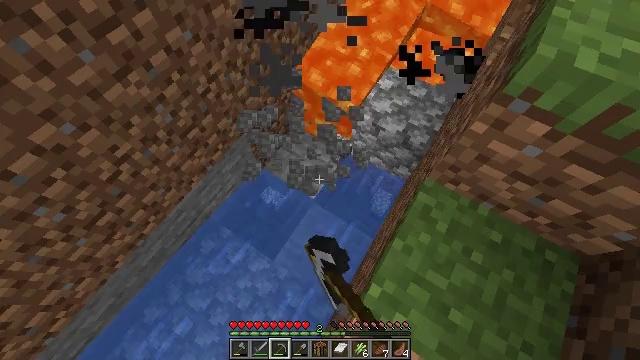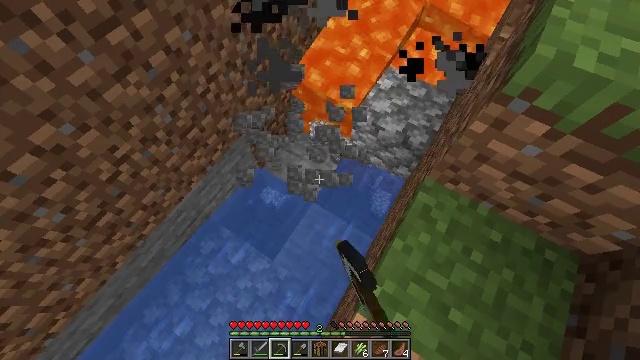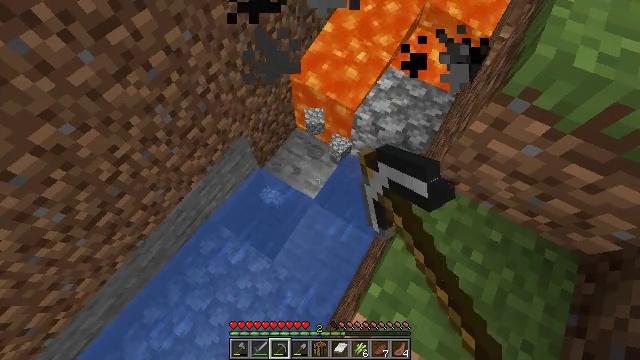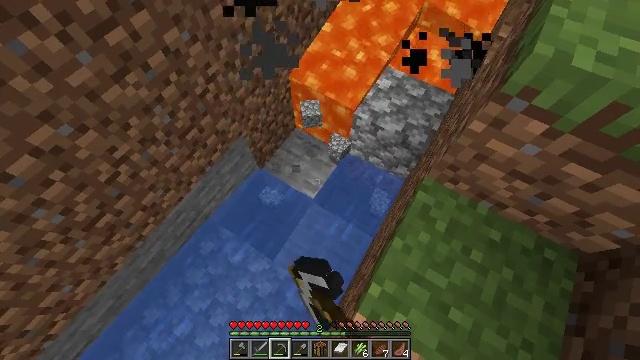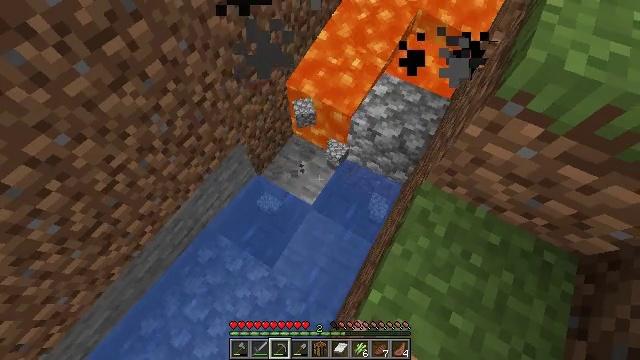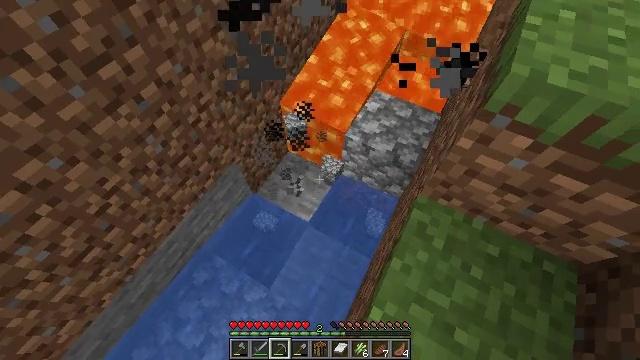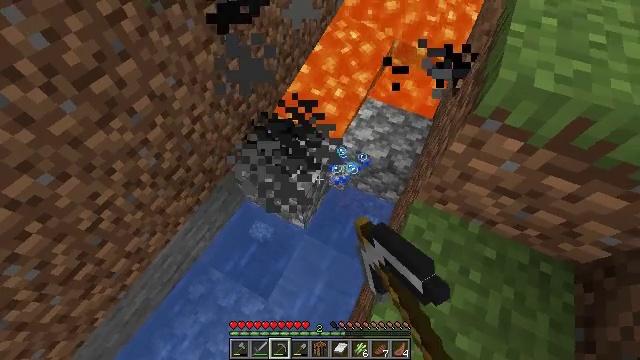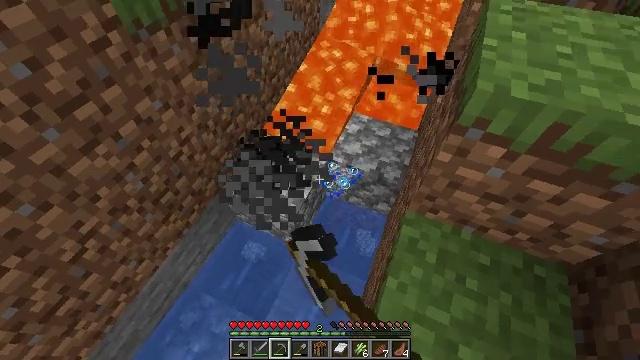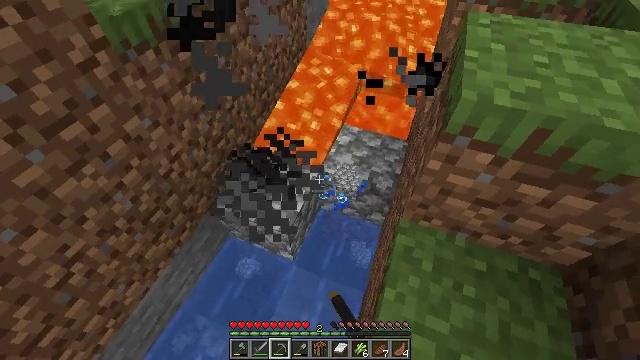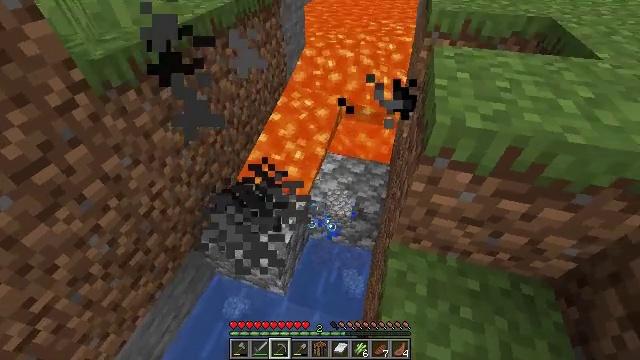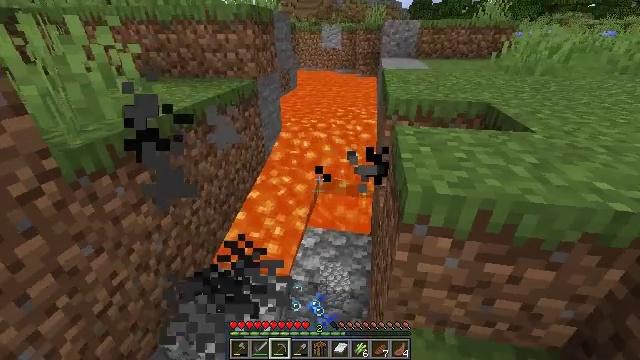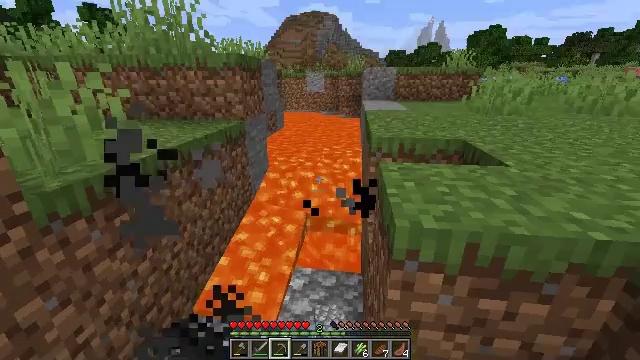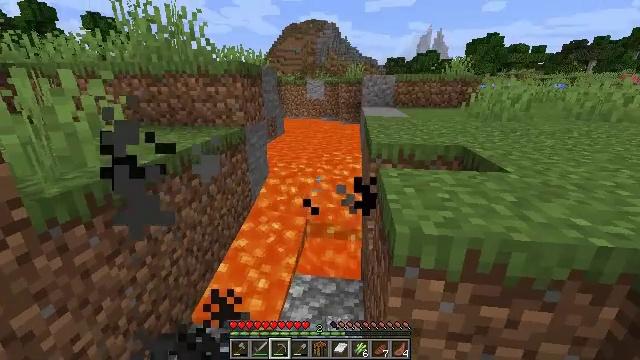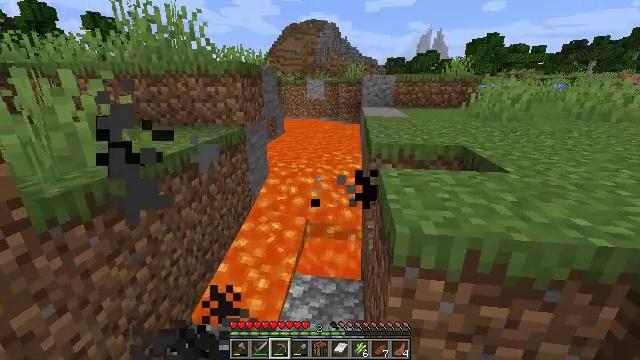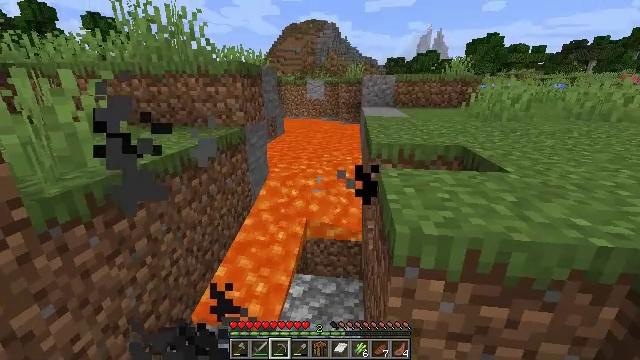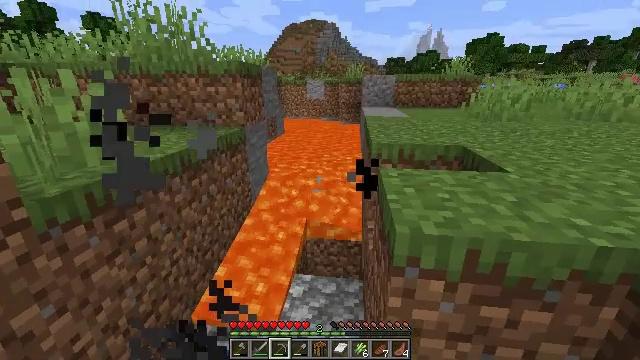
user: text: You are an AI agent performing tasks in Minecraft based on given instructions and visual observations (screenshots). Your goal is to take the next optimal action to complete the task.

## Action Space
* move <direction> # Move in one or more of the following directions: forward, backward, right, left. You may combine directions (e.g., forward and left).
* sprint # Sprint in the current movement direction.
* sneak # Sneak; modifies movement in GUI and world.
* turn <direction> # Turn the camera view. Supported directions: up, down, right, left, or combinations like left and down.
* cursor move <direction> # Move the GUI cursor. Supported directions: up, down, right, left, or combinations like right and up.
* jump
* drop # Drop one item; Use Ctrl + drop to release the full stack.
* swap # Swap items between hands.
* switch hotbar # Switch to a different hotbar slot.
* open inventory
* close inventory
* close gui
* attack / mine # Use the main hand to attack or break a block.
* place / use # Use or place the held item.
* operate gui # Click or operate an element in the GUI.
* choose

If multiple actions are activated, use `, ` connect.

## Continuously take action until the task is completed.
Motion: motion action
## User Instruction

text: Gather grass by holding the left mouse button.
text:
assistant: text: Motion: attack / mine
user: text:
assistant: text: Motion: attack / mine
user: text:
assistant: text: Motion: attack / mine
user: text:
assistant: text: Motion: turn up, attack / mine
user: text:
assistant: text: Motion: turn right and up, attack / mine
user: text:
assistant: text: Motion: turn right and up, attack / mine
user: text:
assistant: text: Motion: turn right and up, attack / mine
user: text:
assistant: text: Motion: turn right and up
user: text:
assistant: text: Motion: turn right and up
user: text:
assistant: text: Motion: turn right and up
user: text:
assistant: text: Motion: turn right and up
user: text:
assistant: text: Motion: turn up
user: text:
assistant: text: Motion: no_op
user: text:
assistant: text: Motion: no_op
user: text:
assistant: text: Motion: no_op
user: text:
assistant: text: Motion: no_op
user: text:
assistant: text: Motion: no_op
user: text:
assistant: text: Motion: no_op
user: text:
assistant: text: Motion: no_op
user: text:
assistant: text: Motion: turn left and down
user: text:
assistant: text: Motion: turn left and down
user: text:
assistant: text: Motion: turn left and down
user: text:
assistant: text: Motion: turn left and down
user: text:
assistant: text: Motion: turn left and down
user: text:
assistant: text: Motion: turn left and down
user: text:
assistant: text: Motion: turn left
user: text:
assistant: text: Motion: turn left and up
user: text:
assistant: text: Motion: turn left and up
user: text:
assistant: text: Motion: turn left and up
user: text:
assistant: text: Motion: turn left and up